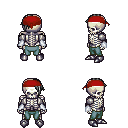
a pixel art fantasy rpg character, male body template, skeleton, steel arm armor, teal pants, gray long mohawk hairstyle, red bandana, white cloth bracers, metal boots, four views (front, back, left, right), 2x2 character sprite sheet, small pixel art, hard edges, no anti-aliasing